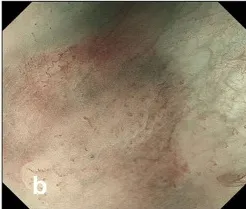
ME-NBI. Before ESD.
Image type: endoscopy (gi_endoscopy)